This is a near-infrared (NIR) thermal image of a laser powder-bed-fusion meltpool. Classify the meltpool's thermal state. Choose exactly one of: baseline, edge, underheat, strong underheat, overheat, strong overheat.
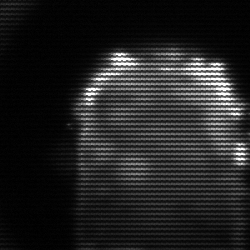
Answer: baseline